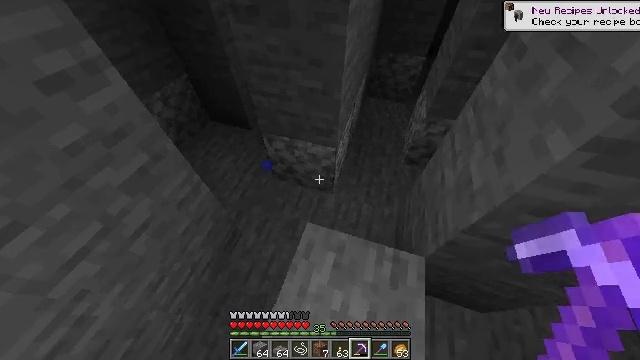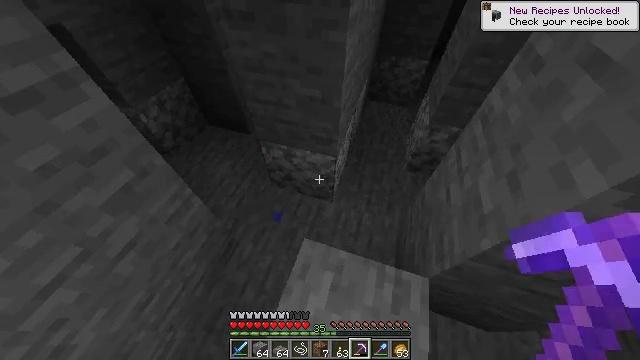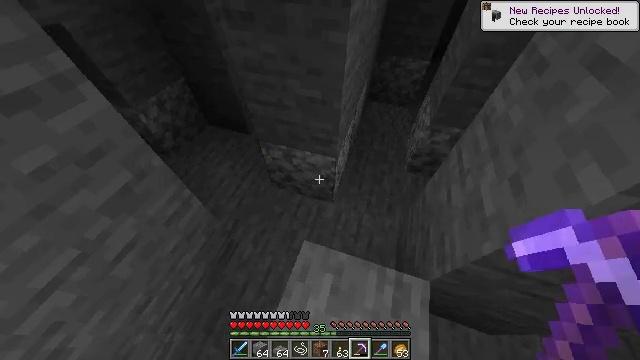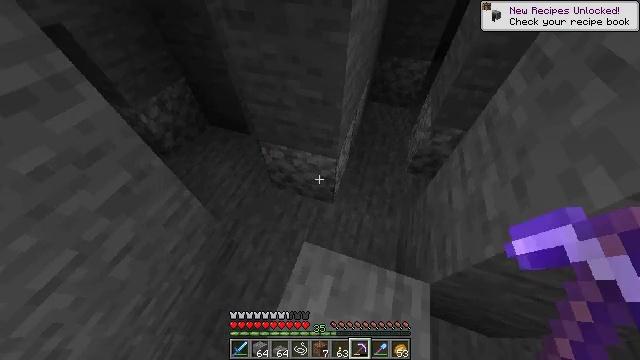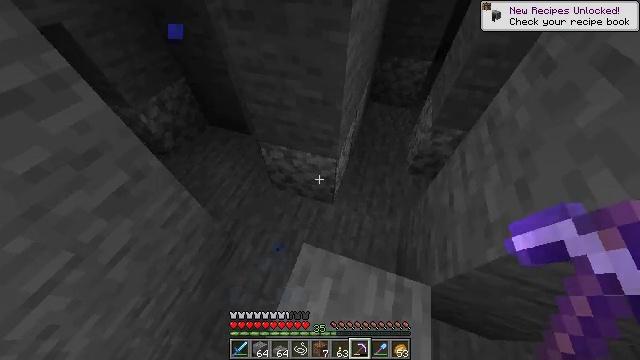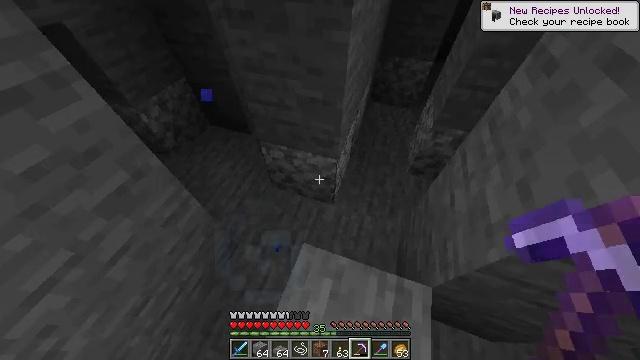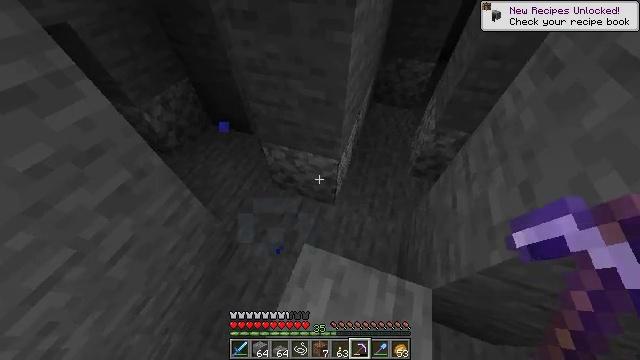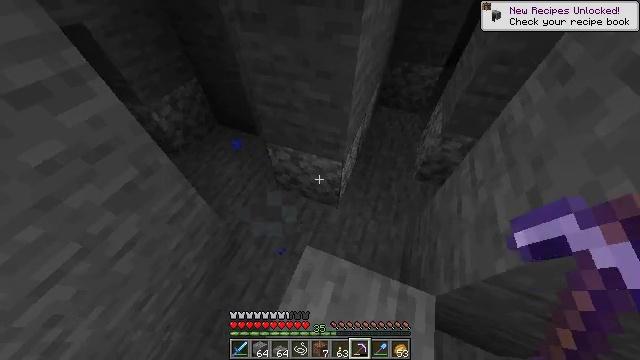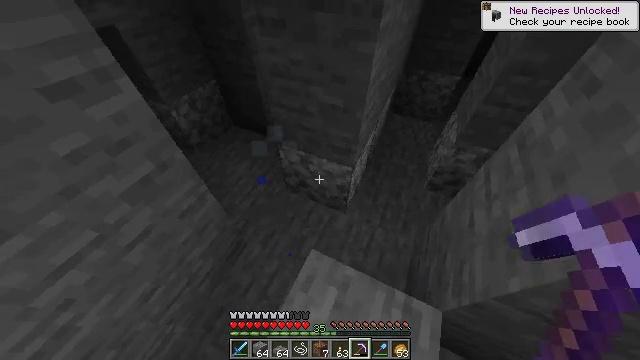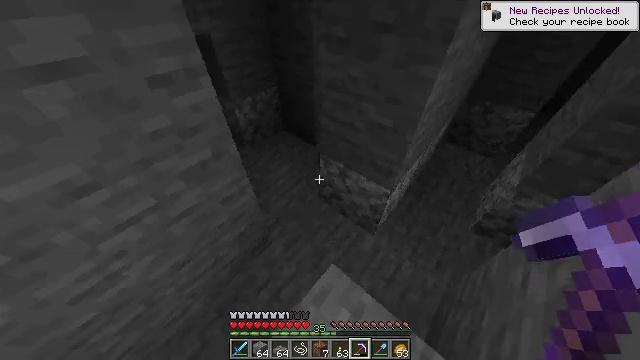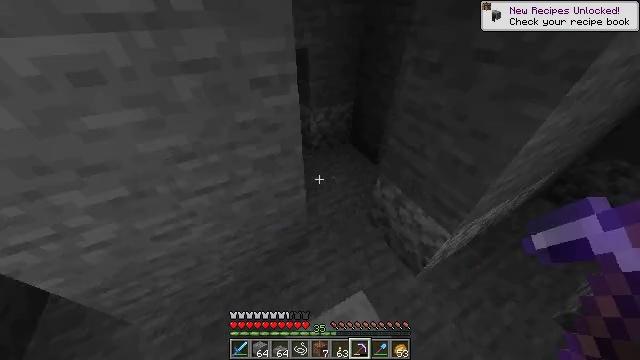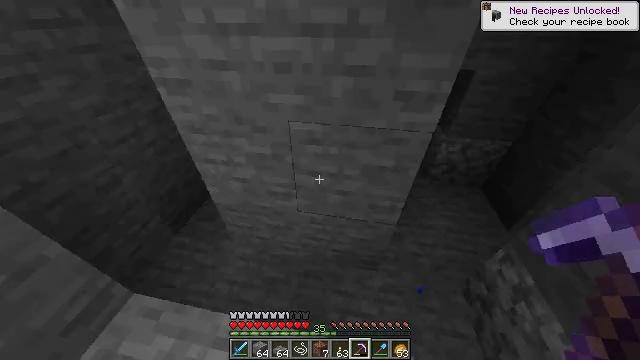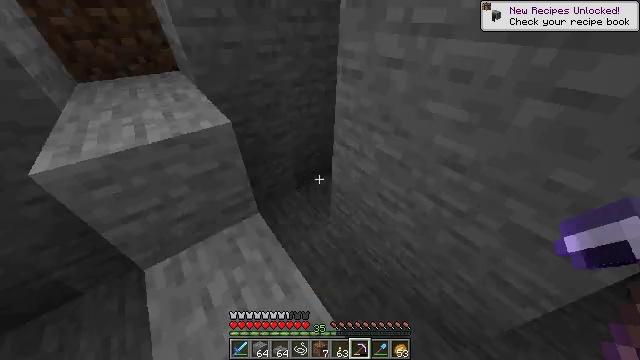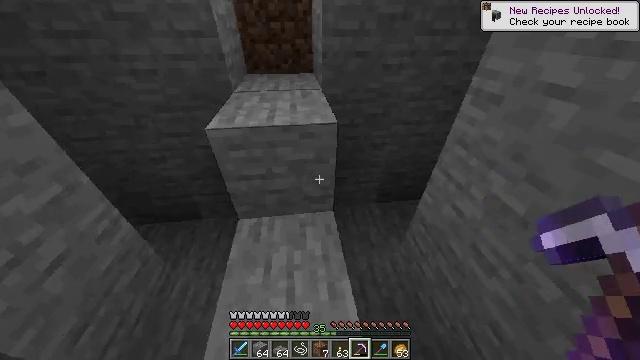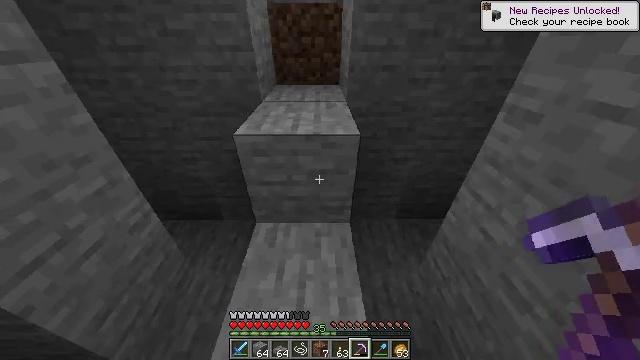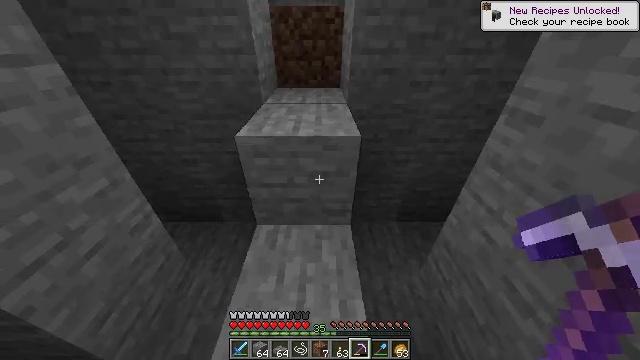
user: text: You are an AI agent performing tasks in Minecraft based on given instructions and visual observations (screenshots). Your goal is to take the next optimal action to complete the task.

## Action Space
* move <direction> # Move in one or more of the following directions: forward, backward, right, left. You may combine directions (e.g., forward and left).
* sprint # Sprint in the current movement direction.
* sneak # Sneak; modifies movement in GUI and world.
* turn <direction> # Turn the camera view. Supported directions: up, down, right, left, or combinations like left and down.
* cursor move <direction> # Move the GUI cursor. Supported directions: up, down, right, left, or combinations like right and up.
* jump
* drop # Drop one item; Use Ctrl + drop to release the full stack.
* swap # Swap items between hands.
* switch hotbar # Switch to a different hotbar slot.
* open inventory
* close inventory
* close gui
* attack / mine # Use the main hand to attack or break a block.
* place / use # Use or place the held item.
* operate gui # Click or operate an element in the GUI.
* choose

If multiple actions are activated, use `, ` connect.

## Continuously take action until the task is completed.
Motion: motion action
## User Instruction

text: Mine the stone slab block.
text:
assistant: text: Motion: no_op
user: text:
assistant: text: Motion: no_op
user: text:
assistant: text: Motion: no_op
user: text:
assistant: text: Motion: no_op
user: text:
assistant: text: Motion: no_op
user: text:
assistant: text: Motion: no_op
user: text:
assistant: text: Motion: turn left
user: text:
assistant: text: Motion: turn left and up
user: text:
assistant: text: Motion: turn left and up
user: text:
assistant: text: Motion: turn left and up
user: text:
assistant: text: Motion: turn left and up
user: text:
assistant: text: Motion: turn left
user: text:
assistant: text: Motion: turn left and up
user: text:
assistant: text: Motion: turn left and up
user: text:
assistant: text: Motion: no_op
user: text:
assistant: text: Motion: no_op
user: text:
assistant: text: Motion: turn left
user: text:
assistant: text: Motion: turn left
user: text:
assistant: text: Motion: turn up
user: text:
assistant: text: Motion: turn up
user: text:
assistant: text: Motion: turn up, attack / mine
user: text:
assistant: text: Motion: attack / mine
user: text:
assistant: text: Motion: attack / mine
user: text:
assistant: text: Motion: turn right, attack / mine
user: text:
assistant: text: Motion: turn right, attack / mine
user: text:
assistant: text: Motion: attack / mine
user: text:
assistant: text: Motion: move forward, attack / mine
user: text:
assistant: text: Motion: move forward, attack / mine
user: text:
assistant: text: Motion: attack / mine
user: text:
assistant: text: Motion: attack / mine